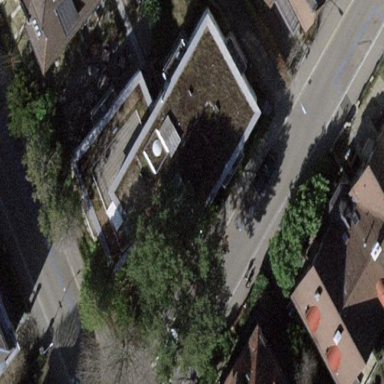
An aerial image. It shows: Residential building.